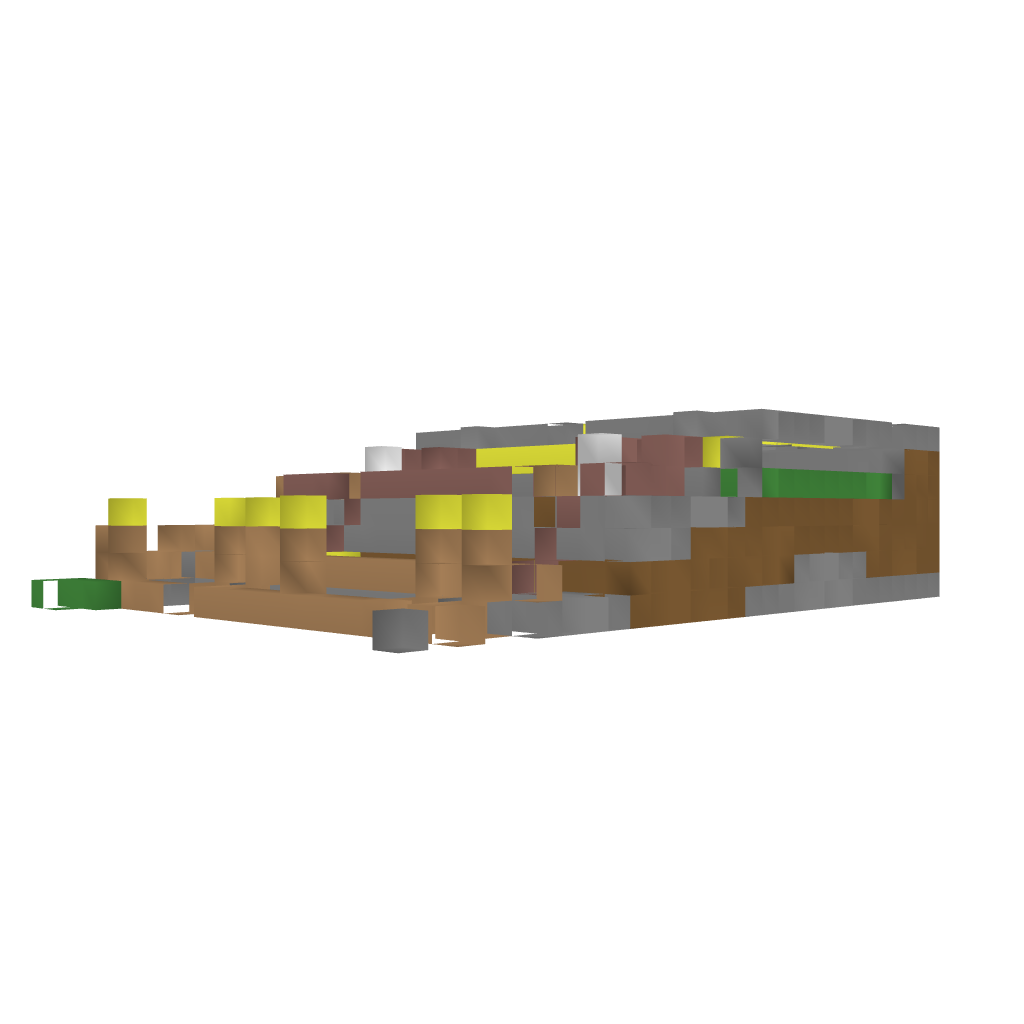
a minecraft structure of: Interior-Farm bad low quality